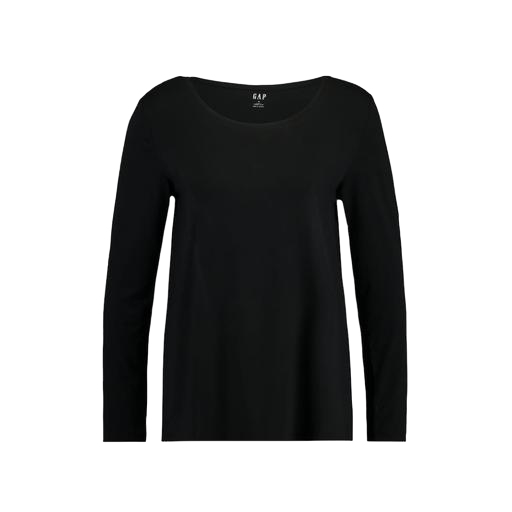
black long-sleeved jersey top, long sleeved black top, black l/s top, white background